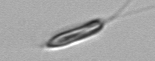
Label: Chrysochromulina